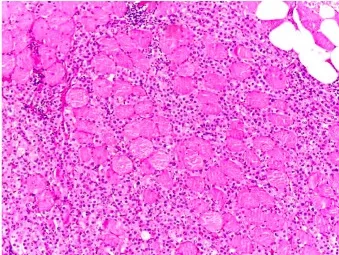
(D) Pathological results of the surgical specimen showing tumoral infiltration of the muscular tissue.
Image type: pathology (h&e)